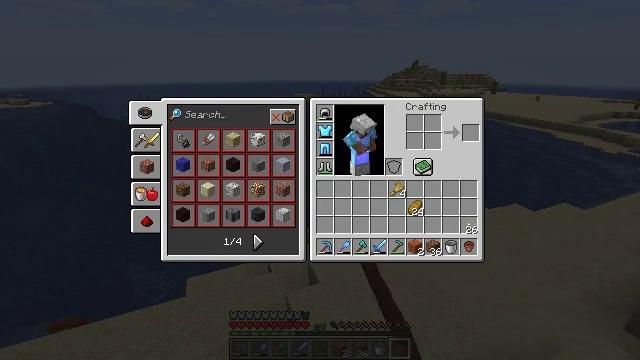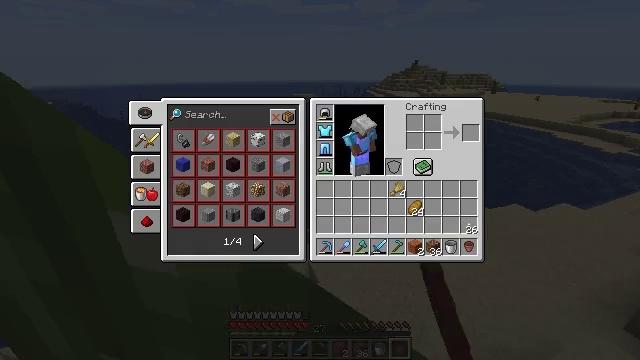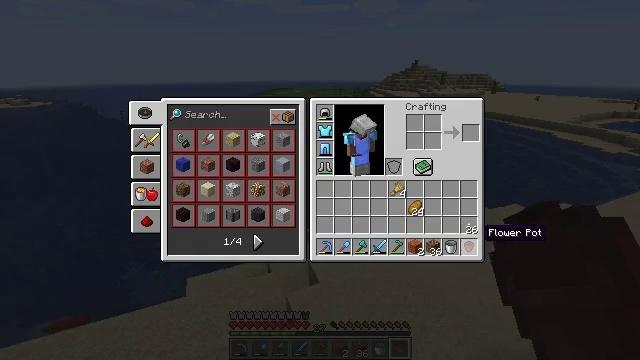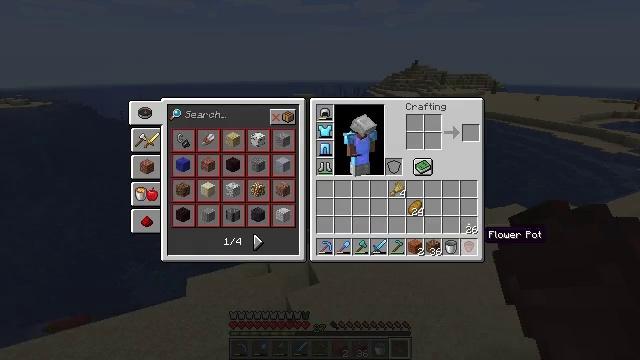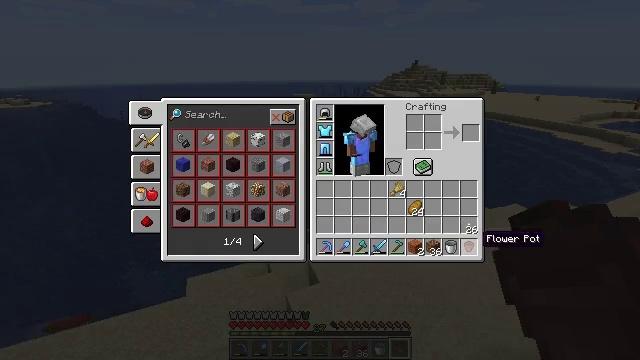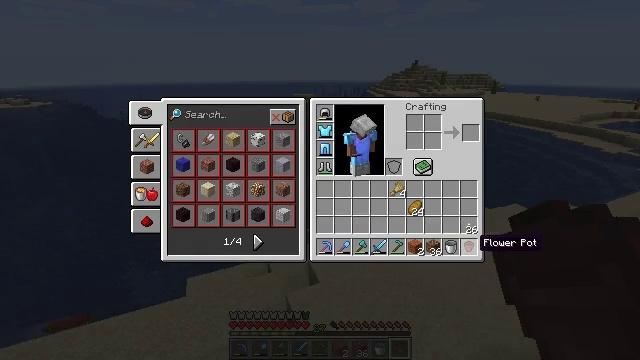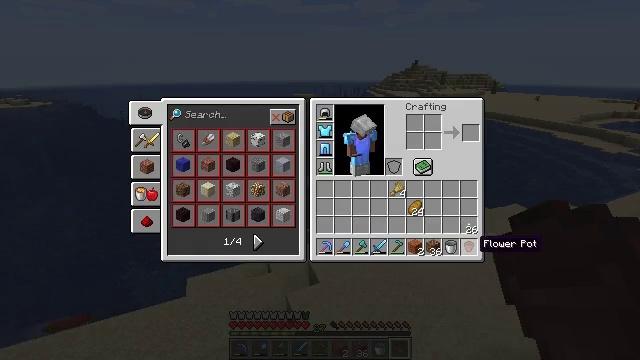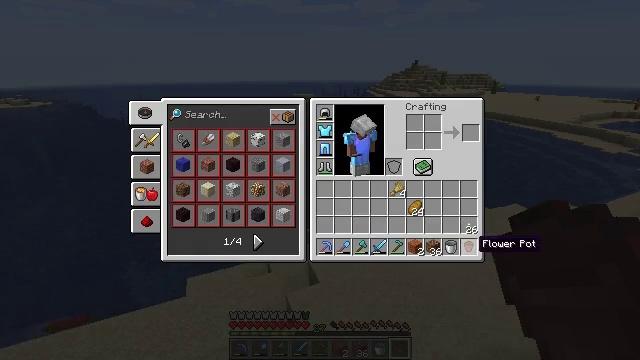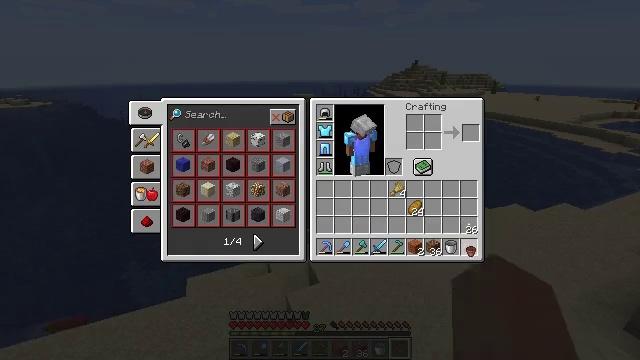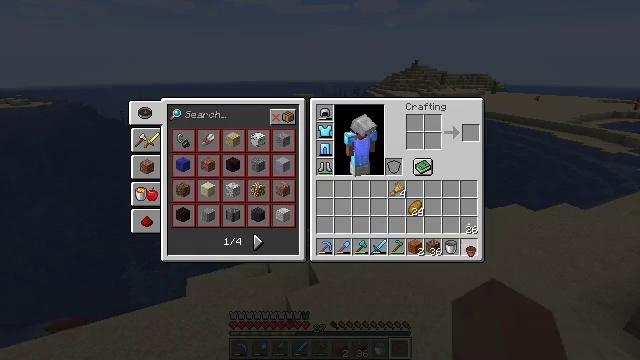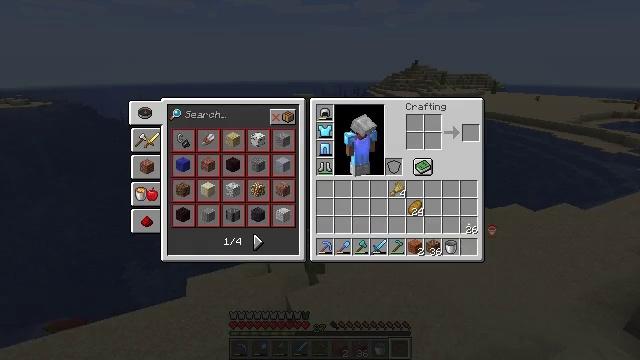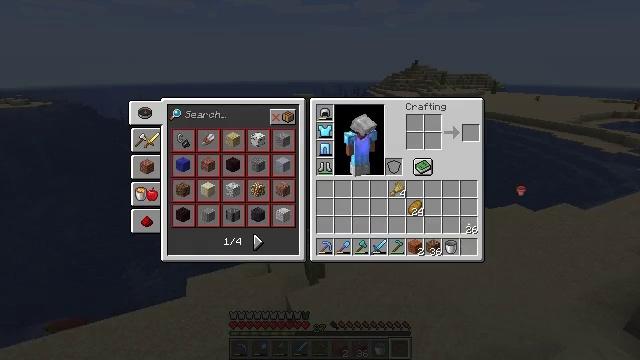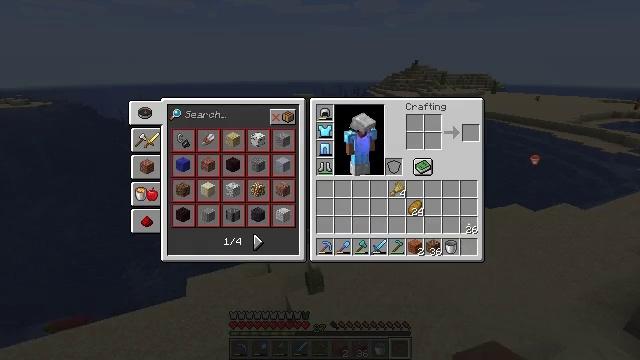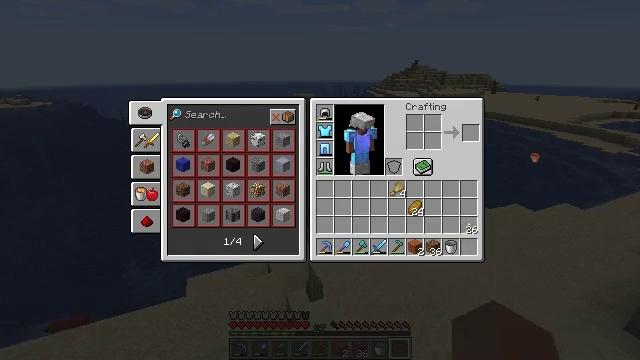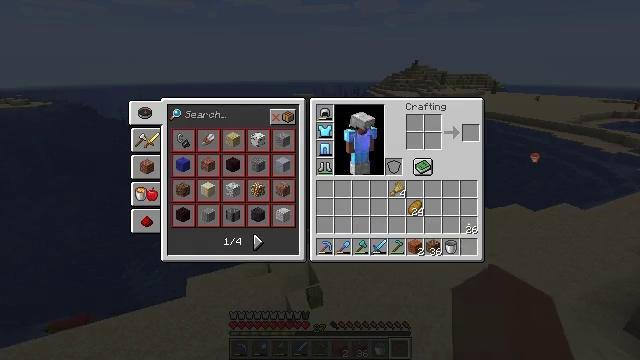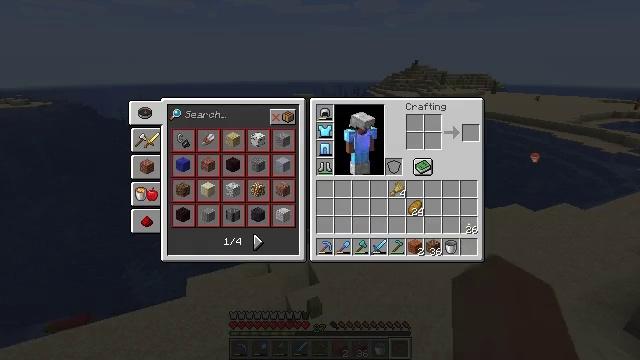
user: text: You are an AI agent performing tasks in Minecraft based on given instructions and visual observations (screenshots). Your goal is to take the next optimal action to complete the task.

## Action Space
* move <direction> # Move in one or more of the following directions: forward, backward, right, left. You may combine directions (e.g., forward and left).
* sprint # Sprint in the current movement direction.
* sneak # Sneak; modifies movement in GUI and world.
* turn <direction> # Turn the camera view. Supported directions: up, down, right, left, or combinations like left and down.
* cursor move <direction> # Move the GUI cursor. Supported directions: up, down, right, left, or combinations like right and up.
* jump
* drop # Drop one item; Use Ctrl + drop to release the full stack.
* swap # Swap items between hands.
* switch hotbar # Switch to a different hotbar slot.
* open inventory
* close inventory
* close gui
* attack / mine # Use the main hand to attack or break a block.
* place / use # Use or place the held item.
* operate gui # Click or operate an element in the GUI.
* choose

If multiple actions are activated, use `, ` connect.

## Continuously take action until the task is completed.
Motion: motion action
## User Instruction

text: Drop a flower pot.
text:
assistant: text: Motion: open gui
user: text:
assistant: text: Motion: no_op
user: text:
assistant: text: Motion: no_op
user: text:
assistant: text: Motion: no_op
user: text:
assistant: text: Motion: no_op
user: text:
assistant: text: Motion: no_op
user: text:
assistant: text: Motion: no_op
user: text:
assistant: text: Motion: operate gui
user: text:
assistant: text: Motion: operate gui
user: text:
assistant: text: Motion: cursor move right and up
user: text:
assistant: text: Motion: cursor move right and up
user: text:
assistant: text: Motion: cursor move right and up
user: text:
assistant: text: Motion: operate gui
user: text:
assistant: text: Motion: operate gui
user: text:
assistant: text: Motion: operate gui
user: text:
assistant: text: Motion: no_op
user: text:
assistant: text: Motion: no_op
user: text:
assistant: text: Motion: turn right, close gui
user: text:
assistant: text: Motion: turn right
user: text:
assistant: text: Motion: turn right and up
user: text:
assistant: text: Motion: no_op